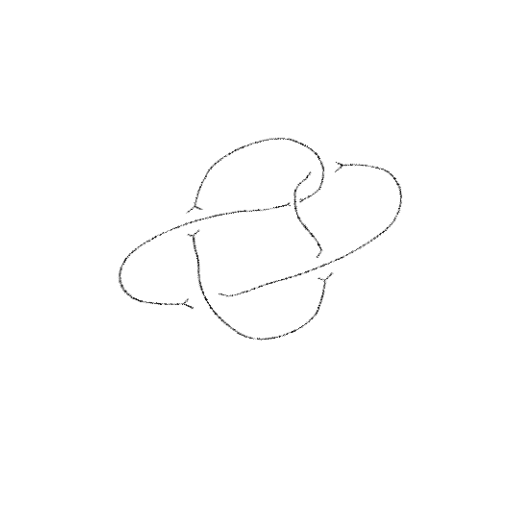
Crossing number: 5